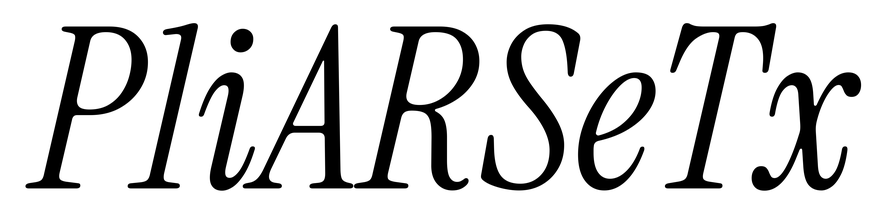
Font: InstrumentSerif-Italic